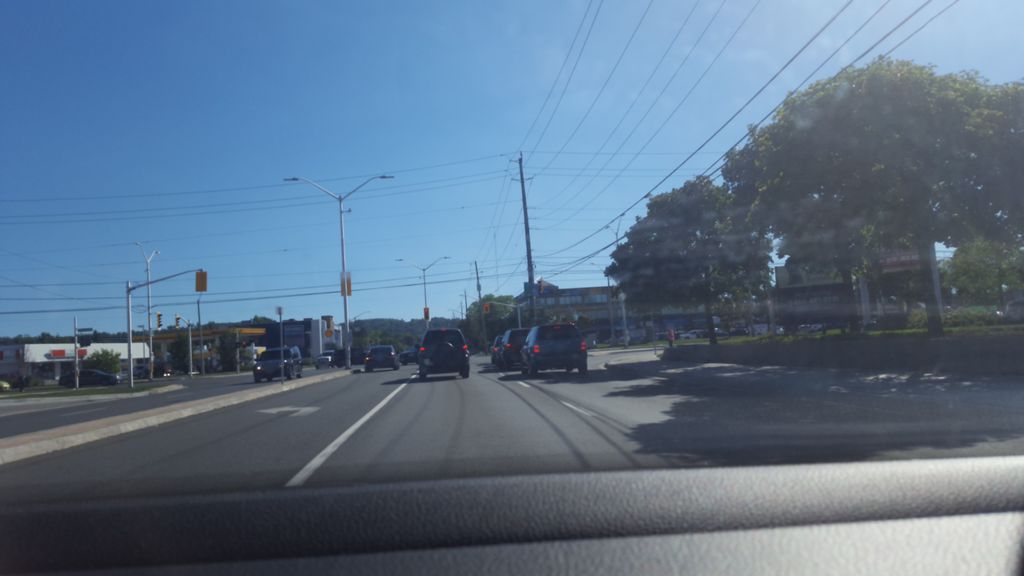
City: hamilton